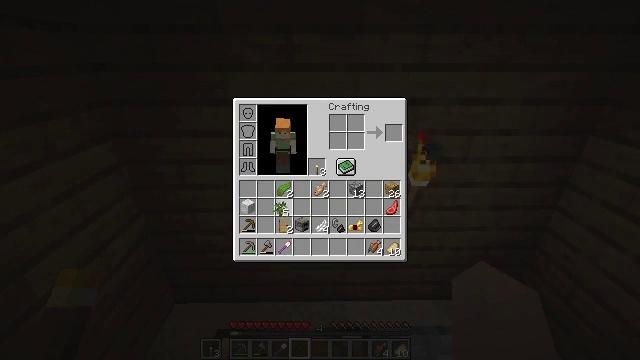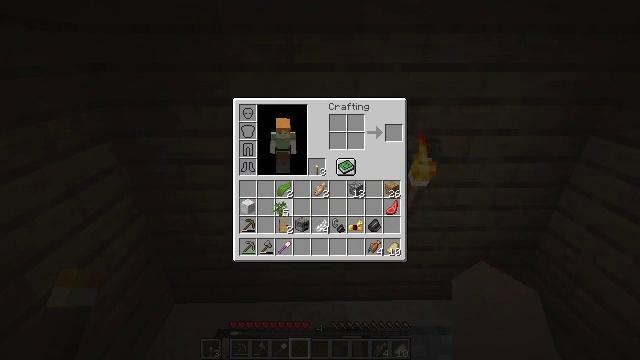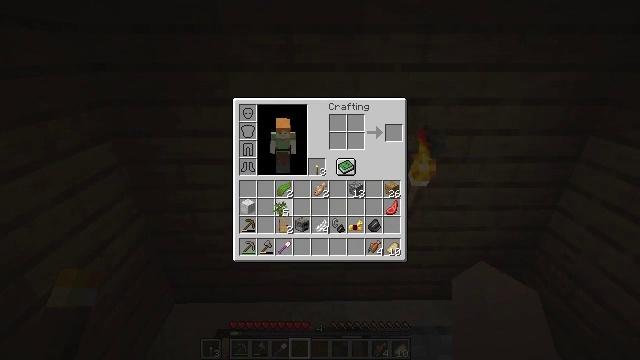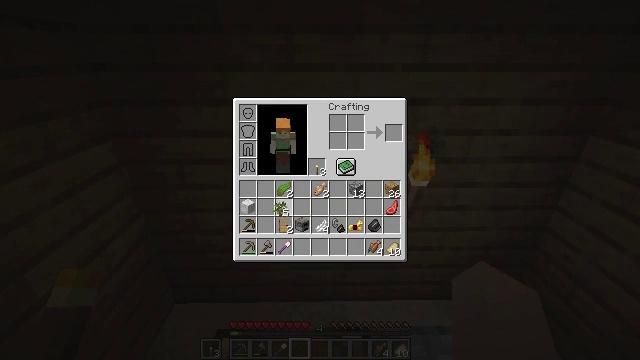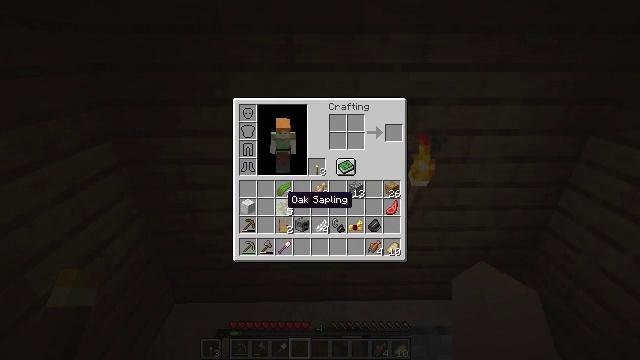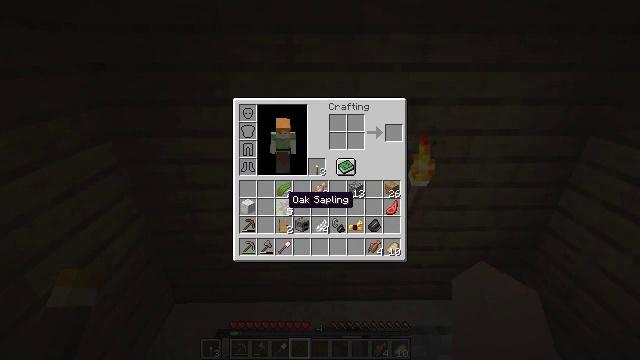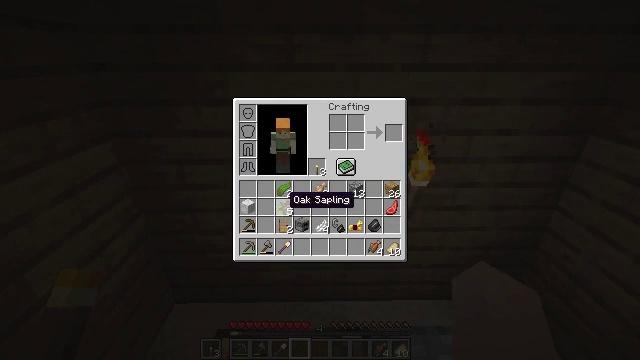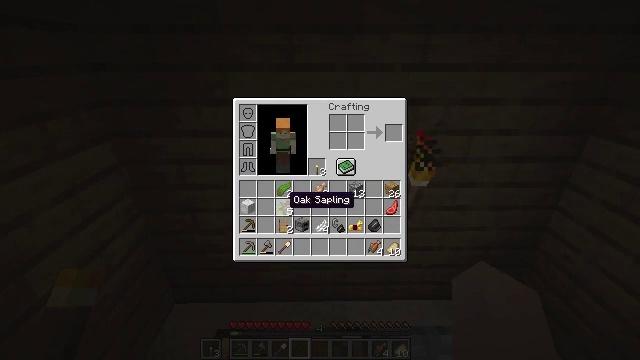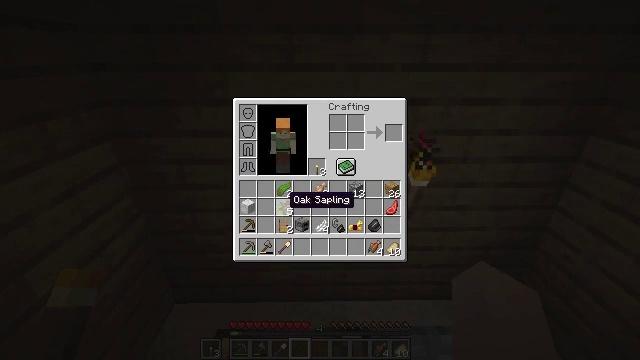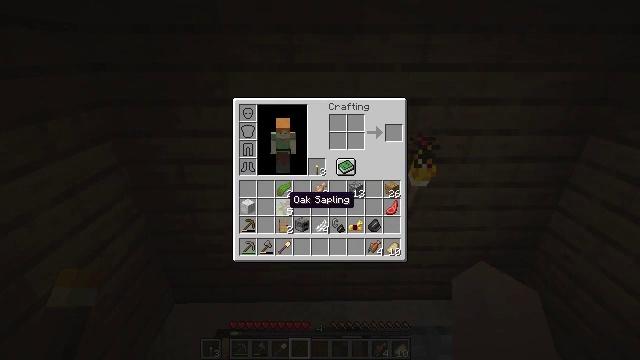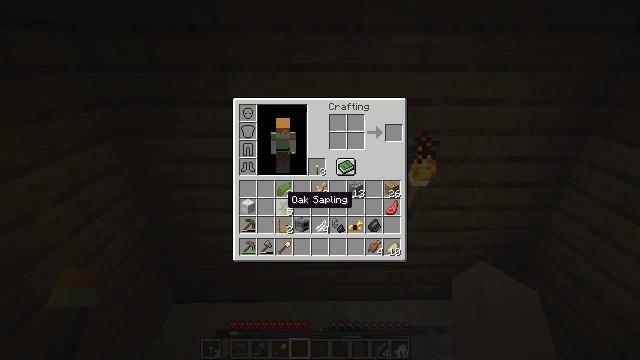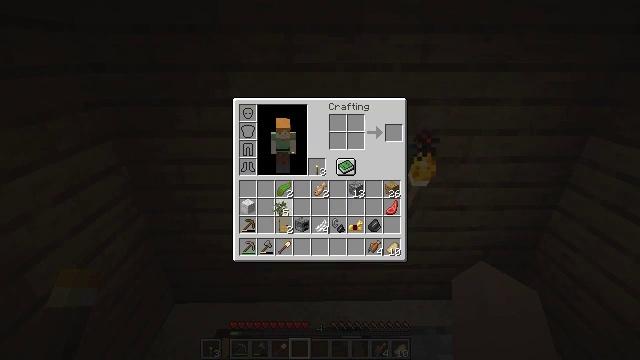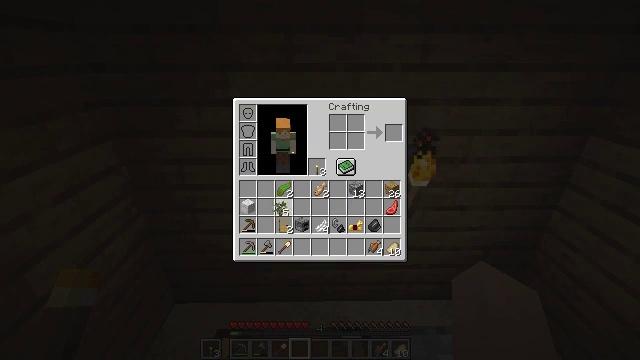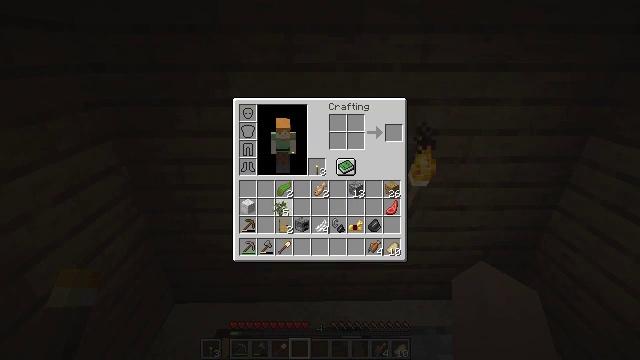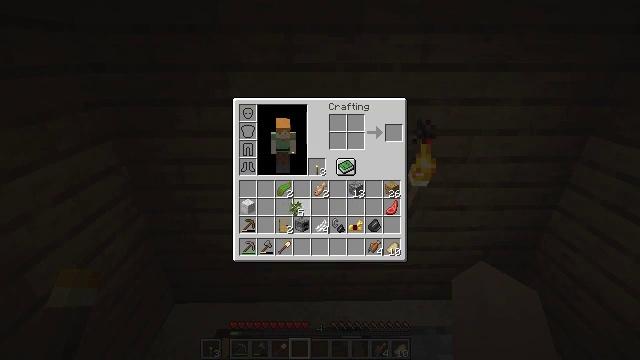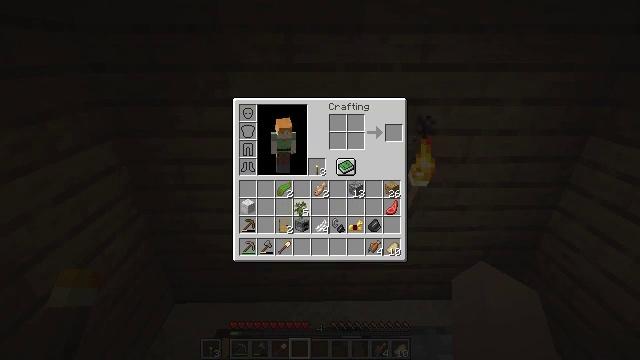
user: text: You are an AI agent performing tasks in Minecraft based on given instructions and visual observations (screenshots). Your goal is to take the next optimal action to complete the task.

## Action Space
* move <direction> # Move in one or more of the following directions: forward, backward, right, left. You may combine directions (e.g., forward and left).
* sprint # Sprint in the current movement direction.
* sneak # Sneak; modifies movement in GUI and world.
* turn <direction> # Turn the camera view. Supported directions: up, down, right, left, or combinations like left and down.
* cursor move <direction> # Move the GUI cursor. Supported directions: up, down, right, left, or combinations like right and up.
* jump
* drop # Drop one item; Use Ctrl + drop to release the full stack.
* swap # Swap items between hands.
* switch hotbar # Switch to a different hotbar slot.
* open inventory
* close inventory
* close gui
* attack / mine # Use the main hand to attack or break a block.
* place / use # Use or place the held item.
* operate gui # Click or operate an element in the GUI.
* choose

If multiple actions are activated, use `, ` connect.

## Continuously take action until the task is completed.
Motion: motion action
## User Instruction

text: Mine sand by the water.
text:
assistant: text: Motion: no_op
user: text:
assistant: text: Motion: operate gui
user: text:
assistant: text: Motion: operate gui
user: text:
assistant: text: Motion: no_op
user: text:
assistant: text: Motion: no_op
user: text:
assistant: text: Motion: no_op
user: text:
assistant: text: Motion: no_op
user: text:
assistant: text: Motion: no_op
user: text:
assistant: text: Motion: no_op
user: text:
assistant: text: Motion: no_op
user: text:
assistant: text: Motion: operate gui
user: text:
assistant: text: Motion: operate gui
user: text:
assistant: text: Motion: operate gui
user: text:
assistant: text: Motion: cursor move right
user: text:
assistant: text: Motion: no_op
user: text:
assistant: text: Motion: no_op
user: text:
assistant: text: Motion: no_op
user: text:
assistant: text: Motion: cursor move right
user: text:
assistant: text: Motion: no_op
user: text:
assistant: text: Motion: no_op
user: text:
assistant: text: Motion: no_op
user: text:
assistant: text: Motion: cursor move right
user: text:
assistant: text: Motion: cursor move right
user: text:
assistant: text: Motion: no_op
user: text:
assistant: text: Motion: no_op
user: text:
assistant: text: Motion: cursor move right
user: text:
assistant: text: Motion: no_op
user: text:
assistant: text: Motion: no_op
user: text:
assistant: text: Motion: no_op
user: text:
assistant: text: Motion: no_op